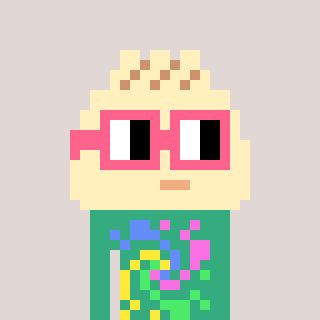
a pixel art character with square pink glasses, a porkbao-shaped head and a teal-colored body on a warm background